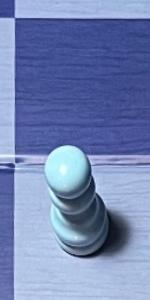
Label: Pawn_White